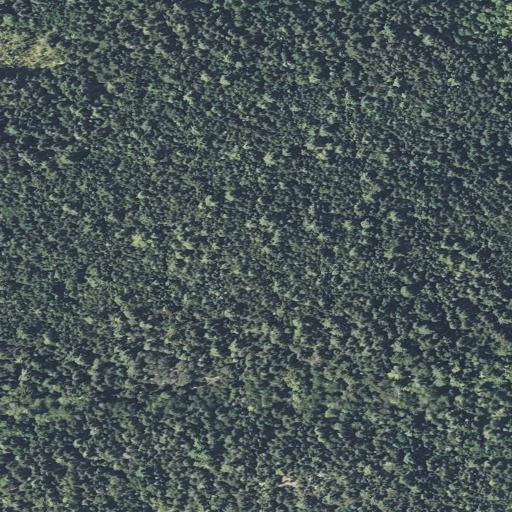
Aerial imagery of mountain in Maine named Ore Mountain containing evergreen forest, mixed forest, and woody wetlands